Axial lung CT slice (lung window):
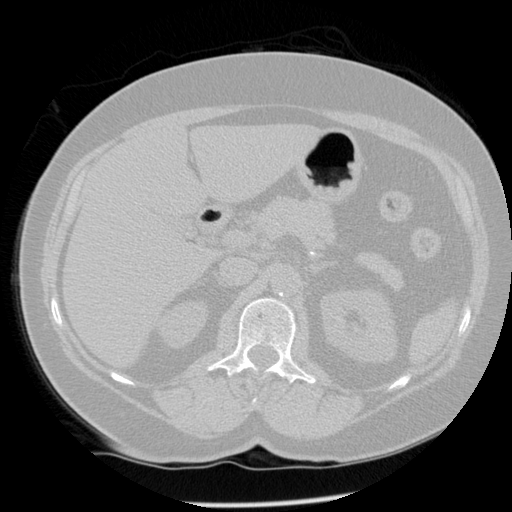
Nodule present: no